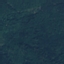
Land use / land cover class: Forest